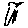
Label: bird